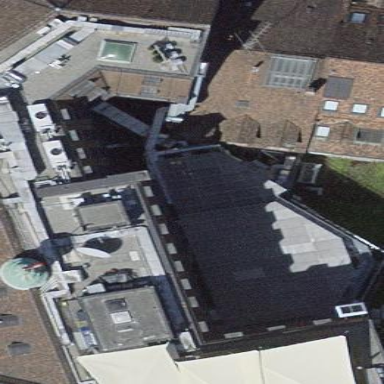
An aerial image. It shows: Building with gabled roof made of roof tiles. The orientation of the roof is across.